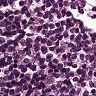
Metastatic tissue present: no